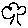
Label: tree